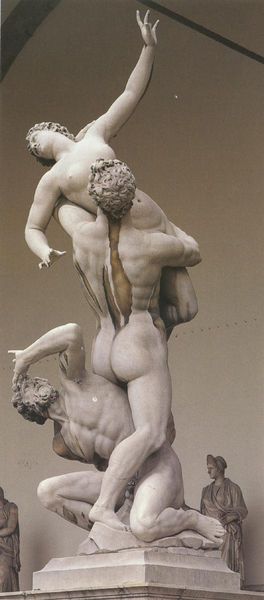
Titel: Raub der Sabinerin
Künstler: Giovanni da Bologna
Standort: Florenz, Piazza della Signoria, Loggia dei Lanzi (EU - I - Toskana)
Schlagwörter: akt, gruppe, mann, nackt, brust, busen, frau, marmor, männer, rücken, weiss, arme, sockel, stein, tragen, hände, schauen, locke, locken, renaissance, skulptur, statue, brüste, italien, figuren, weib, muskeln, foto, antike, rippen, raub, photo, statuen, götter, griechisch, kniend, florenz, museum, michelangelo, uffizien, bellini, serpentina, gelockt, sabinerinnen, sabinerin, entführen, raub der sabinerinnen, sabienerin